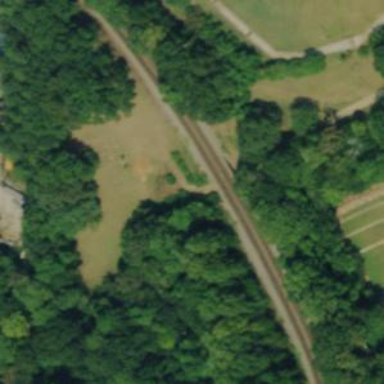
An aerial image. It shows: Railway bridge.